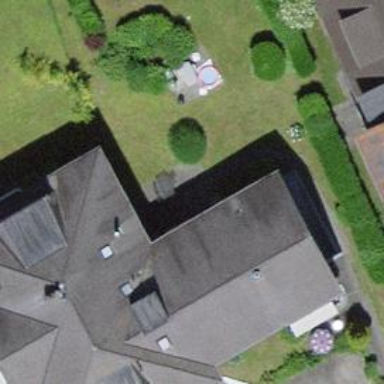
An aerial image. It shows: Hipped roof on apartment building.